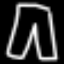
Label: pants